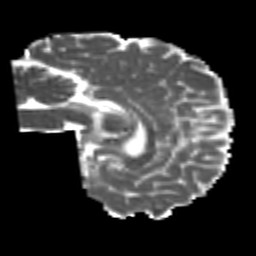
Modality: MD
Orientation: sagittal
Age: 21
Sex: male
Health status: healthy
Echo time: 0.074 s